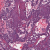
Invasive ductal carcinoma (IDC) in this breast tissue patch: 0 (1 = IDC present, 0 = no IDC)